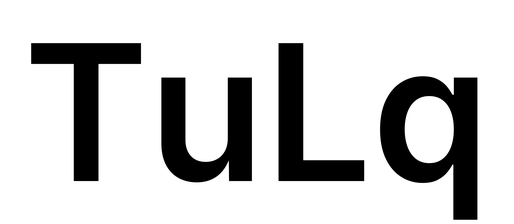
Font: Inter_SemiBold